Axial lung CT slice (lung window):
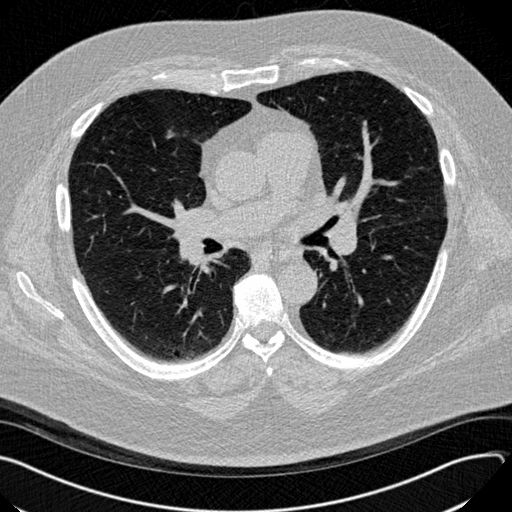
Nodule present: no